Question: I added an actioncolumn to my grid, and i am trying to get a grid value when it is pushed.
this is my actioncolumn:
'''
xtype: 'actioncolumn',
width: 30,
sortable: false,
menuDisabled: true,
items: [{
icon: 'images/refresh16x16.png',
scope: this,
handler: this.onBidHistoryGridlClick
}
'''
This is my listener:
'''
onBidHistoryGridlClick: function(record, grid, rowIndex){
alert(grid.getStore().getAt(rowIndex).column_name);
}
'''
This doesnt work.

Any ideas?
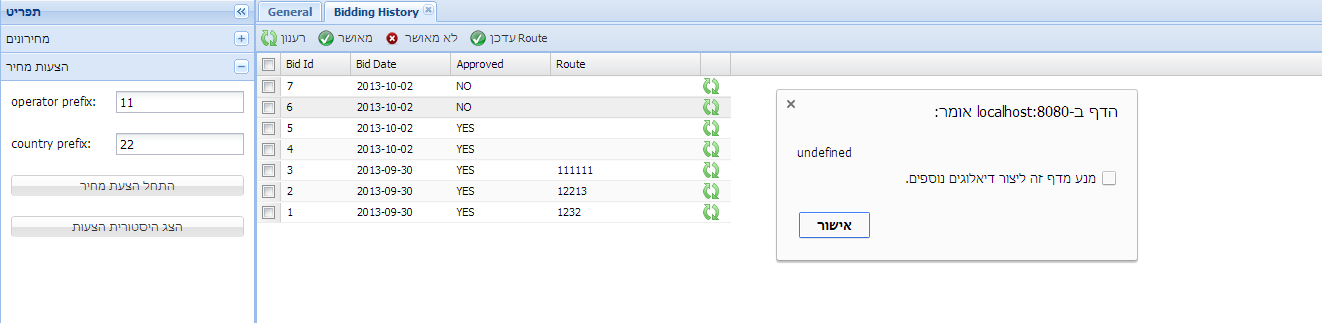
Answer: You've got the record in the listener arguments, use it!
'''
record.get('column_name')
'''
You were probably close with your own tentative, but you forgot that what you get from the store is a record, not a raw data object. So this would rather have been:
'''
grid.getStore().getAt(rowIndex).get('column_name')
'''
You've got your handler's arguments wrong (check the <URL>. This should be:
'''
onBidHistoryGridlClick: function(view, rowIndex, colIndex, item, e, record){
alert(record.get('column_name'));
}
'''